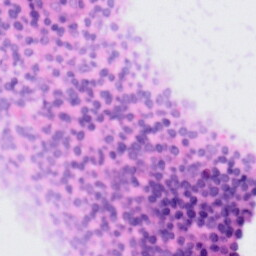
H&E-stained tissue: Tonsil